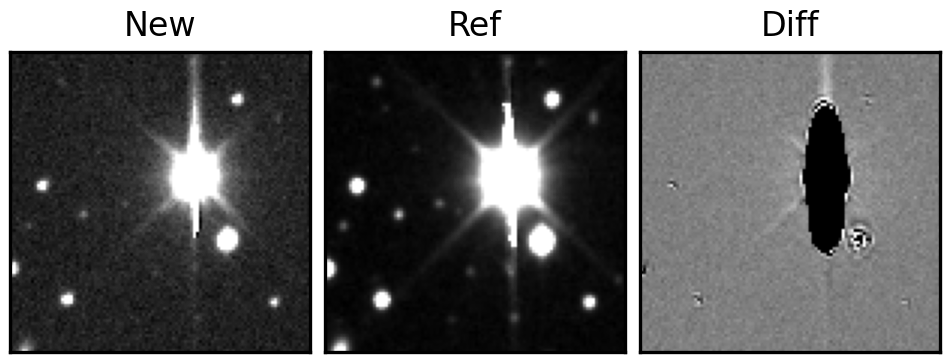
Label: bogus